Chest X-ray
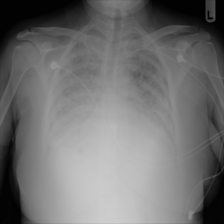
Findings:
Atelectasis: negative
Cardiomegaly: negative
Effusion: negative
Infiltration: negative
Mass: negative
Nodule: negative
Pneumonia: negative
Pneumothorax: negative
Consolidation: negative
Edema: negative
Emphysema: negative
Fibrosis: negative
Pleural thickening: negative
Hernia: negative